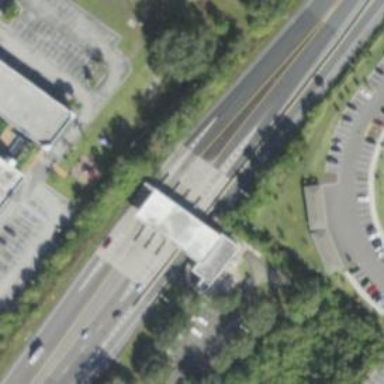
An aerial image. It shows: Toll gantry on the road.